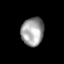
Tissue: skin
Cell type: Epithelial cells
Senescence score: 0.2858
Nuclear area (px): 625
Mean DAPI intensity: 158.71